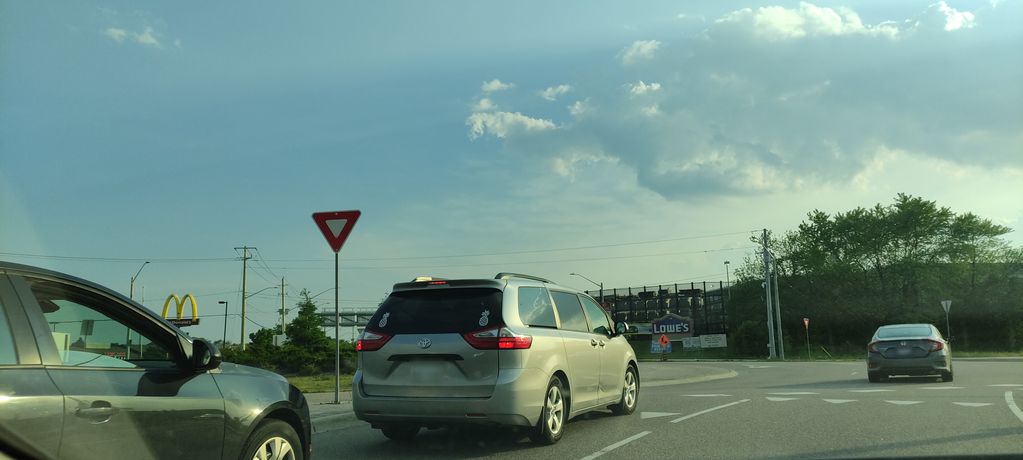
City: kitchener-waterloo